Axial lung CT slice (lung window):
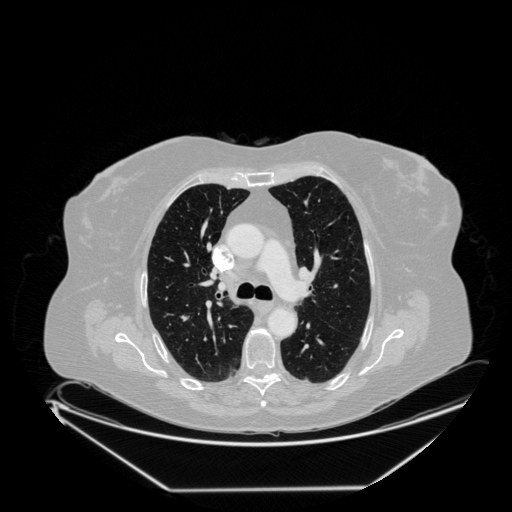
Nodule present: no